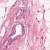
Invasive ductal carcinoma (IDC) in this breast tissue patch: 0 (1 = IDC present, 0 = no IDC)